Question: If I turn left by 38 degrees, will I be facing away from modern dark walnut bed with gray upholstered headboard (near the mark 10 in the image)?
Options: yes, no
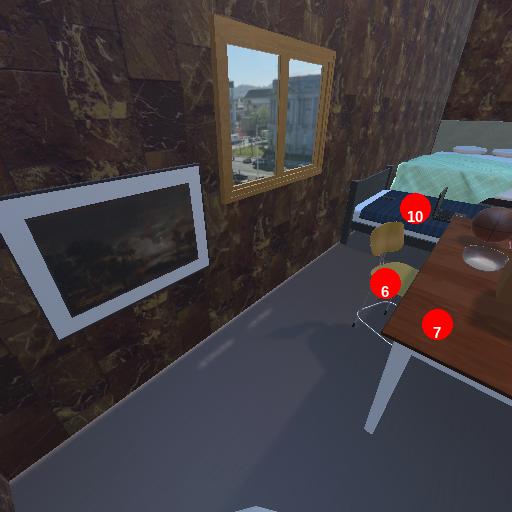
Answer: yes